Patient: sex M, age 72
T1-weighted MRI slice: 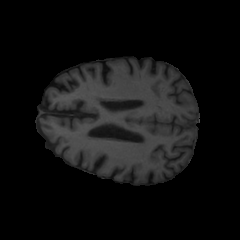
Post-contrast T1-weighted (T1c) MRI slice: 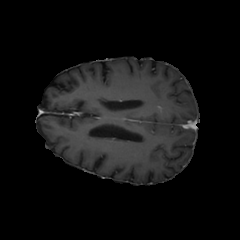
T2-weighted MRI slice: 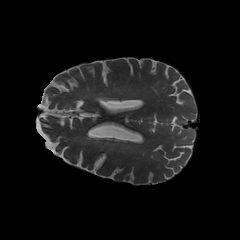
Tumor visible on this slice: no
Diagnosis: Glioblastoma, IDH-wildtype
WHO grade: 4